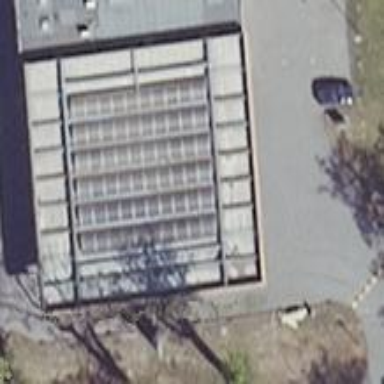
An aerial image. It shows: Roofed fuel facility.